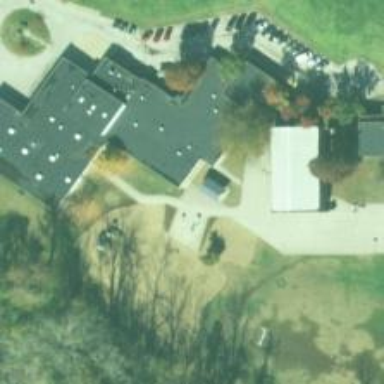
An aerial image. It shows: School building.